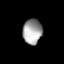
Tissue: lung
Cell type: Myeloid cells
Senescence score: 0.5456
Nuclear area (px): 472
Mean DAPI intensity: 162.011